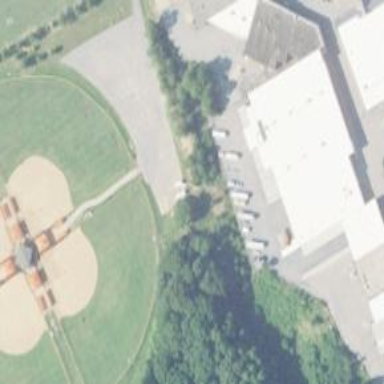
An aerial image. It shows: Baseball pitch for leisure land.